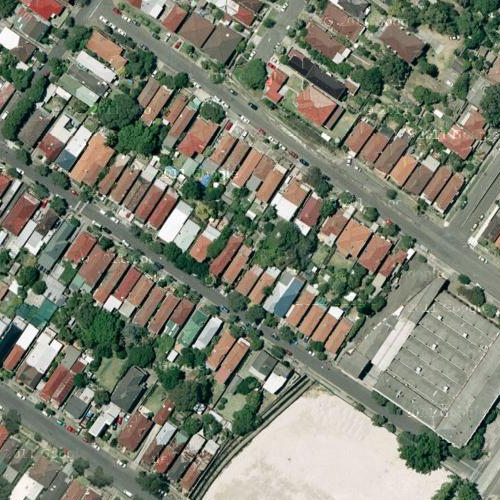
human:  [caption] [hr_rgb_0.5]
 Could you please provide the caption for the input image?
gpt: A residential area with houses densely arranged and a railway beside .

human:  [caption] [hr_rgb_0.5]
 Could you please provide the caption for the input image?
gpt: There are many houses arranged densely and a railway beside .

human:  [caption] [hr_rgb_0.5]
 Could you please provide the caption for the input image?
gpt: Lots of houses with different colors of roofs arrange densely .

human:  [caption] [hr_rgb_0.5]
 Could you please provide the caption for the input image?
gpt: A residential area with houses arranged neatly and some roads go through this area .

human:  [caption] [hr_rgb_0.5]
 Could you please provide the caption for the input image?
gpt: A residential area with houses arranged neatly with a railway beside .